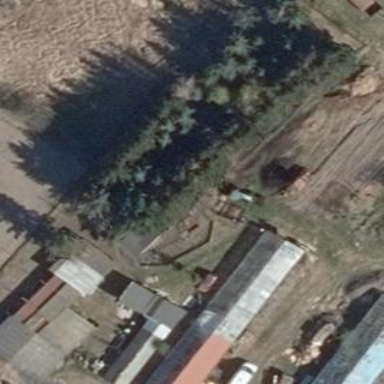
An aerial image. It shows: Greenhouse.